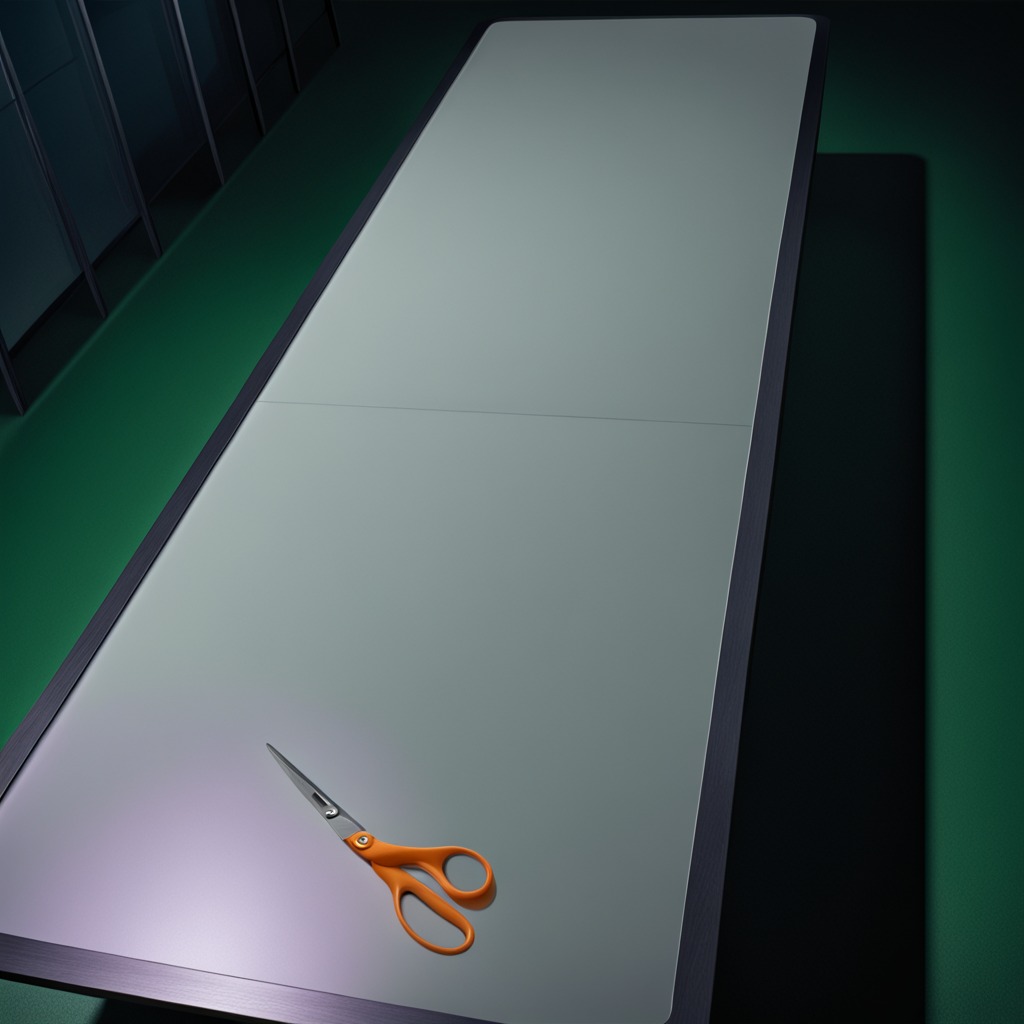
A scissor lying on the table in a railway signal maintenance room.